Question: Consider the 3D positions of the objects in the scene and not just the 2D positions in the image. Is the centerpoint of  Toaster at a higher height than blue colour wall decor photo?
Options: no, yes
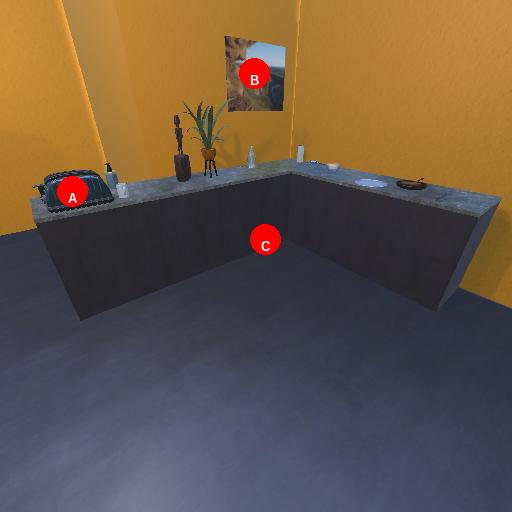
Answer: no